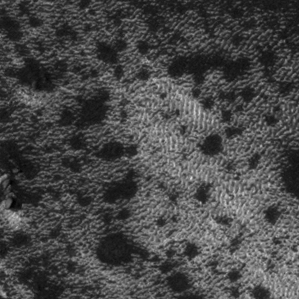
Label: frost